Question: CS.
'''
public abstract class Customer
{
public int Id { get; set; }
public string Name { get; set; }
public bool IsCorporate { get; set; }
}
public class PrivateCustomer: Customer
{
public string Address { get; set; }
public DateTime DateOfContract { get; set; }
public int QuoteAmmount { get; set; }
public string PromotionCode { get; set; }
}
public class BusinesCustomer: Customer
{
public string BusinessName { get; set; }
public string BusinessAddress { get; set; }
public TypeofContract ContractType { get; set; }
public DateTime ContractStart { get; set; }
public DateTime ContractEnd { get; set; }
}
public enum TypeofContract
{
Hourly =1,
Daily = 2,
Weekly = 3
}
'''
DB Storage =

Saw some example : <URL> where they have done the Course -> OnlineCourse and OnsiteCourse couldnt find the c# layer for it.
any one has any idea on how do i solve this in EF code first approach.
Kind Regards
Vinay.
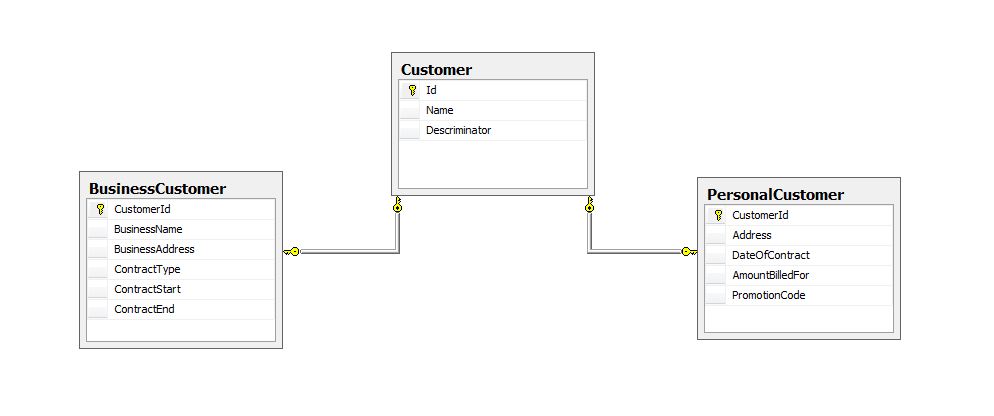
Answer: The following solves the issue just by declaring a table header.
'''
public abstract class Customer
{
public int Id { get; set; }
public string Name { get; set; }
public bool IsCorporate { get; set; }
}
[Table("PrivateCustomer")]
public class PrivateCustomer: Customer
{
public string Address { get; set; }
public DateTime DateOfContract { get; set; }
public int QuoteAmmount { get; set; }
public string PromotionCode { get; set; }
}
[Table("BusinesCustomer")]
public class BusinesCustomer: Customer
{
public string BusinessName { get; set; }
public string BusinessAddress { get; set; }
public TypeofContract ContractType { get; set; }
public DateTime ContractStart { get; set; }
public DateTime ContractEnd { get; set; }
}
public enum TypeofContract
{
Hourly =1,
Daily = 2,
Weekly = 3
}
'''